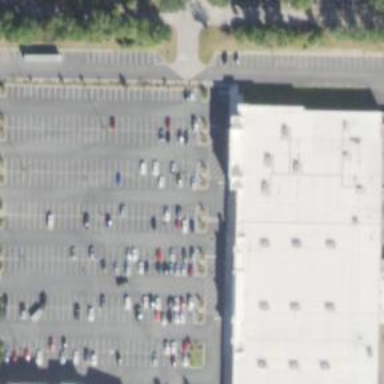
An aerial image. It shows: Parking space.